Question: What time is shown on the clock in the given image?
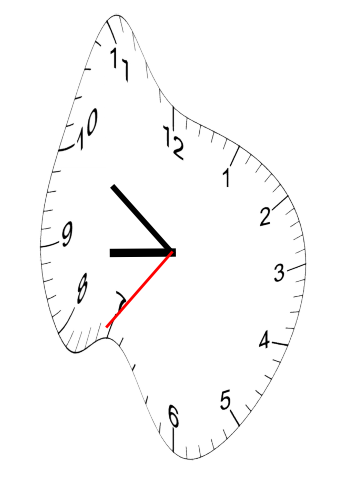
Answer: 08:50:36